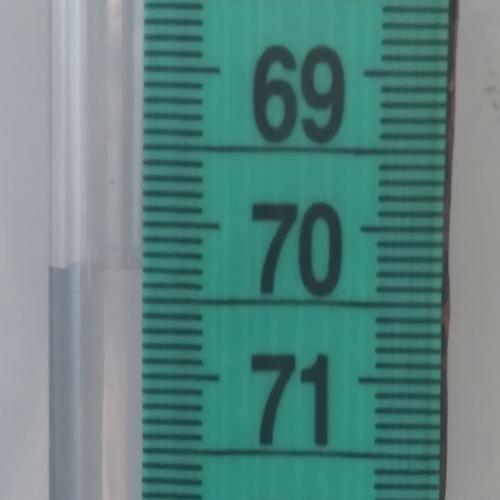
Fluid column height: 70.3 cm